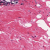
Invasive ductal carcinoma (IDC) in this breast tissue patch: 0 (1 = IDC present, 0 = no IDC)